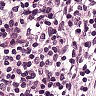
Metastatic tissue present: no